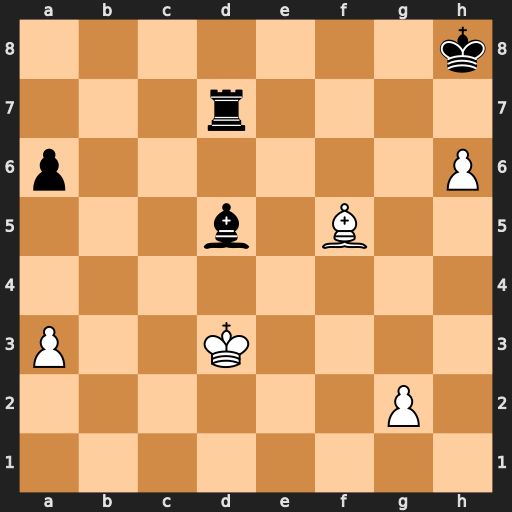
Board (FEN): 7k/3r4/p6P/3b1B2/8/P2K4/6P1/8
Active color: w
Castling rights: -
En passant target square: -
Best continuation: Bxd7 Bxg2 Bf5